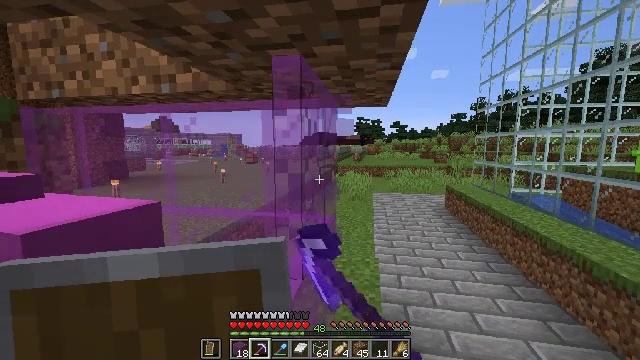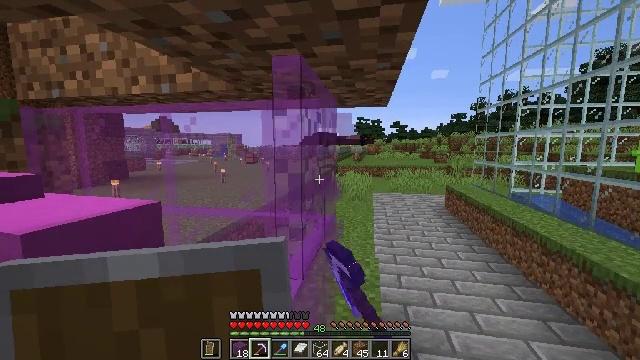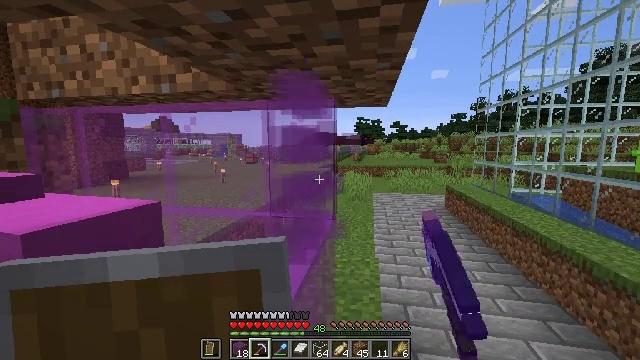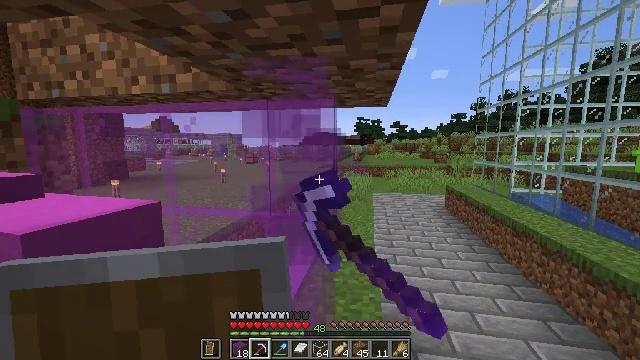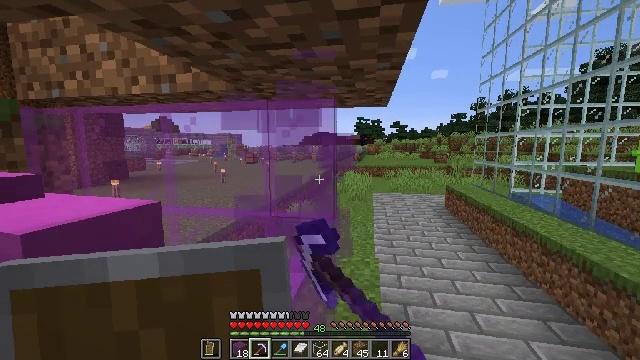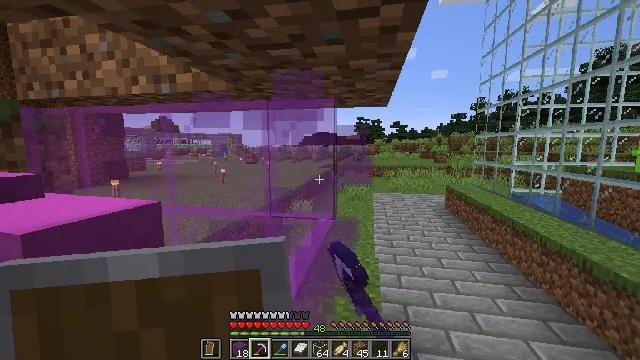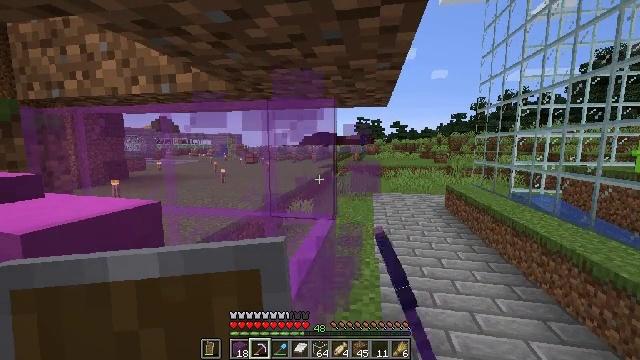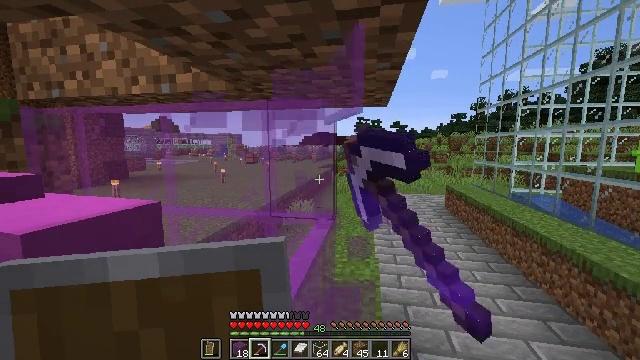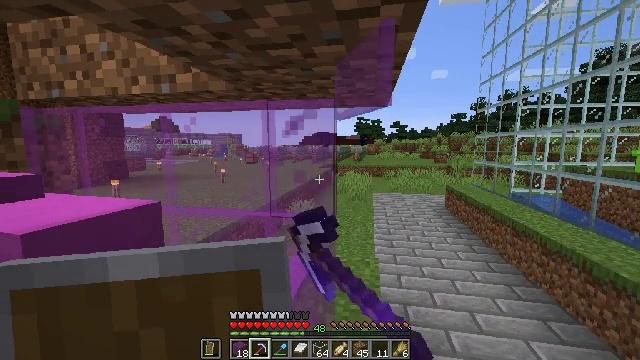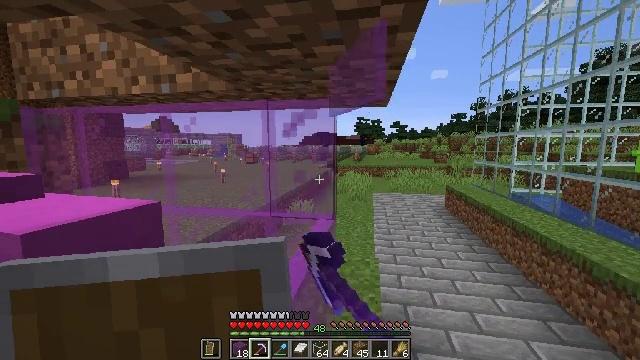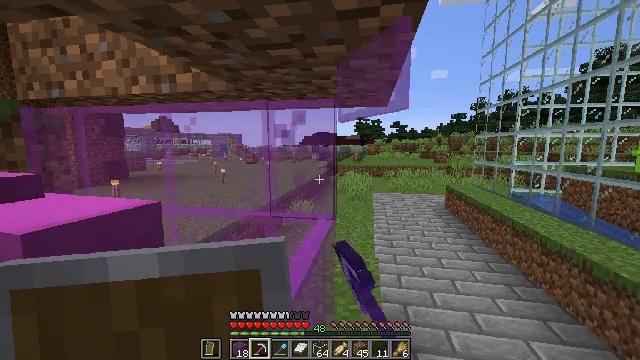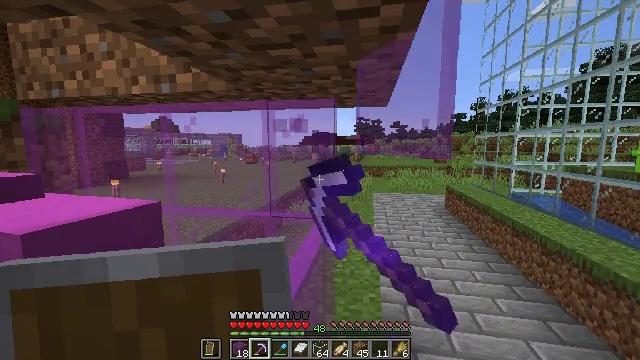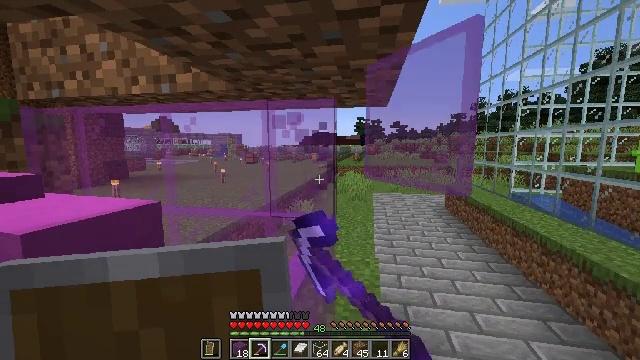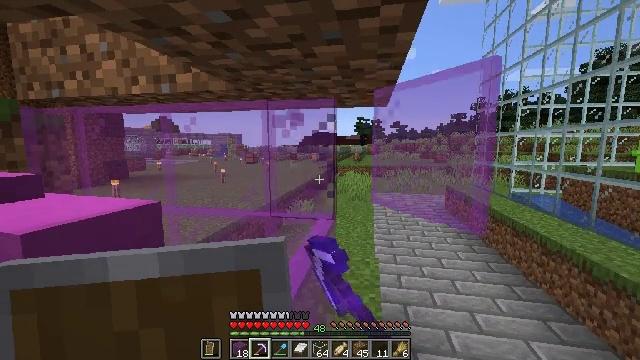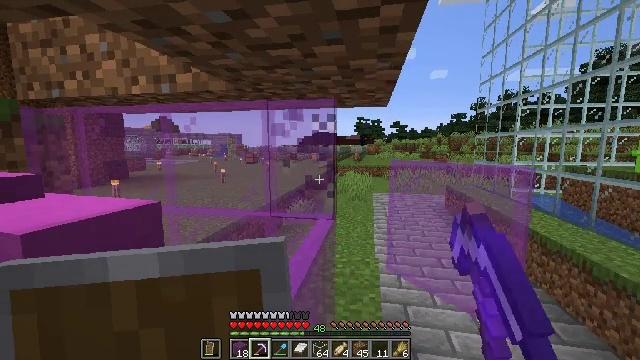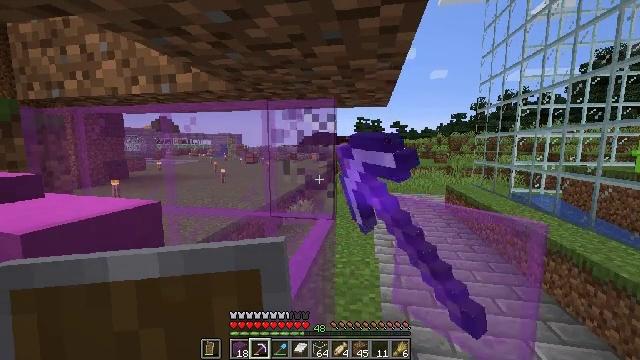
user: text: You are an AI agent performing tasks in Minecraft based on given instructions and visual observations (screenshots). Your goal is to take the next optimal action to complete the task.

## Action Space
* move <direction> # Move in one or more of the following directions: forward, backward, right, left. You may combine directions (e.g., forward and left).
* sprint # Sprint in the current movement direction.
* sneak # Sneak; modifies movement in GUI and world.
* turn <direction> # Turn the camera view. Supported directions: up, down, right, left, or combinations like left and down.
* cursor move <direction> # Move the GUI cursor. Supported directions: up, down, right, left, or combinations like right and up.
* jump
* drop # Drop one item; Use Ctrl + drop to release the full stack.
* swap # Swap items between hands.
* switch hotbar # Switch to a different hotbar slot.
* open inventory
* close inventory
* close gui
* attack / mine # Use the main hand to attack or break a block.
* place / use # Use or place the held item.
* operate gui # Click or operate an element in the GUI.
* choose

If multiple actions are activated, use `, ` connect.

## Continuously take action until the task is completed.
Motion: motion action
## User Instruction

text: Break the magenta stained glass pane.
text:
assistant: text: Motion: attack / mine
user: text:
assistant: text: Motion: attack / mine
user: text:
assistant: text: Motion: attack / mine
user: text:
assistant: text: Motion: attack / mine
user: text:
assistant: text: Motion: attack / mine
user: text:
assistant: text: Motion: attack / mine
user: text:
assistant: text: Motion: attack / mine
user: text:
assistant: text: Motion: attack / mine
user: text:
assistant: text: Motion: attack / mine
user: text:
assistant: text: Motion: attack / mine
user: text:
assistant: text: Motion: attack / mine
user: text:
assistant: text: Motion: attack / mine
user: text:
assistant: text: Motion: attack / mine
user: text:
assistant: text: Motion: attack / mine
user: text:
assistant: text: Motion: attack / mine
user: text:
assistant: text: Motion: attack / mine
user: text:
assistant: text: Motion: attack / mine
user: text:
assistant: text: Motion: move forward, attack / mine
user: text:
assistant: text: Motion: move forward, attack / mine
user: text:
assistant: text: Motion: move forward, attack / mine
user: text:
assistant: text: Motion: move forward
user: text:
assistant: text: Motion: move forward, turn left
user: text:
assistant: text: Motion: move forward, turn left and down
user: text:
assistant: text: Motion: move forward, turn left
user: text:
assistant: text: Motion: move forward, turn left
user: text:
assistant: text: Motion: move forward, turn left
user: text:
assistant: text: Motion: move forward, turn left
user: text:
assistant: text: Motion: turn left
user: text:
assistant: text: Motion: turn left
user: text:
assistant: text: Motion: no_op